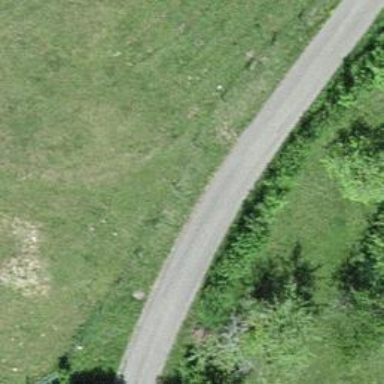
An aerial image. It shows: Unclassified road with paved surface. The road has grade1 tracktype.